高一 · 立体几何学
某几何体的三视图如图所示, 则该几何体的体积为

俯视图
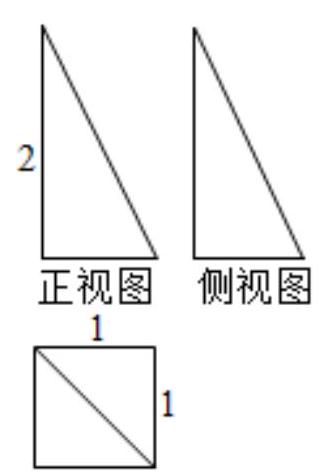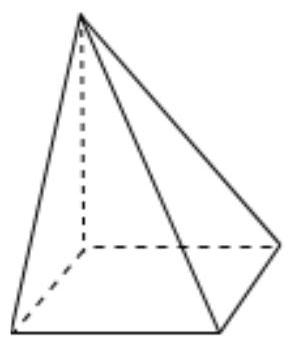
$\frac{2}{3}$
B. $\frac{1}{3}$
C. $\frac{4}{3}$
D. $\frac{5}{6}$
答案: A
解析: 【分析】

利用已知条件画出几何体的直观图, 然后求解几何体的体积.

【详解】

几何体的三视图的直观图如图所示,

则该几何体的体积为: $\frac{1}{3} \times 1 \times 1 \times 2=\frac{2}{3}$.

故选：A.

【点睛】

本题考查三视图求解几何体的体积, 判断几何体的形状是解题的关键.